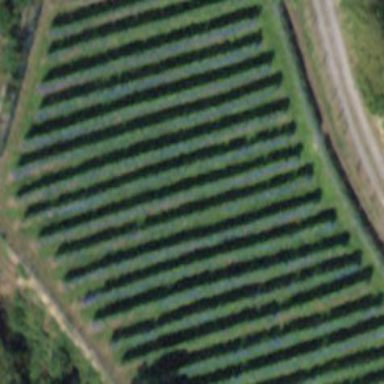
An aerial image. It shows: Beautiful vineyard in the countryside.